【题型】填空题　【知识点】立体几何　【难度】easy
已知$ABCDEF-A_1B_1C_1D_1E_1F_1$是单位正六棱柱（即所有的棱长都是1，如图所示），黑、白两个蚂蚁同时从点$A$出发沿棱向前爬行，每走完一条棱称为“走完一段”。黑蚂蚁爬行的路线是$AA_1 \to A_1F_1 \to \cdots$，白蚂蚁爬行的路线是$AB \to BB_1 \to \cdots$。它们都遵循如下规则：所爬行的第$i+2$段与第$i$段所在的直线必须是异面直线（其中$i$是正整数）。设黑、白两蚂蚁走完2025段后各停留在正六棱柱的某个顶点处，这时黑、白两蚂蚁的距离是\underline{\quad\quad}。

\vspace{1em}
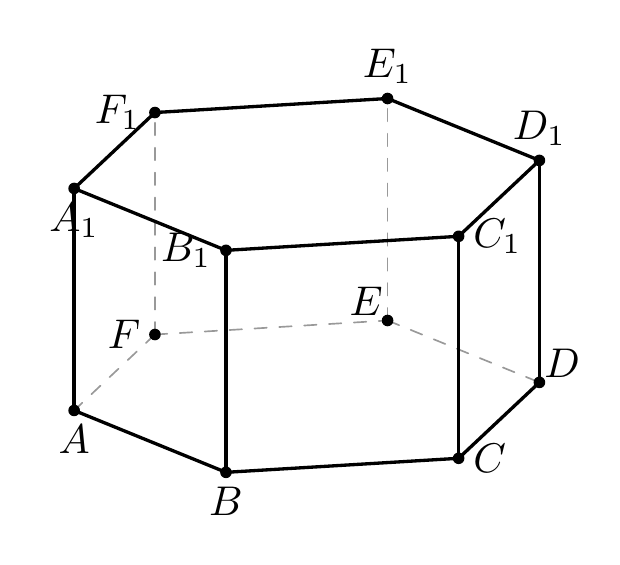
【解答】
12.1 【分析】
根据已知条件先分析出黑、白蚂蚁路线的规律，然后考虑走完2025段相当于走了多少个周期，从而确定出最终位置即可求解出黑、白两蚁的距离。

【详解】
因为蚂蚁爬行的第$i+2$段与第$i$段所在直线必须是异面直线，则黑蚂蚁爬行的路线是$A \to A_1 \to F_1 \to E_1 \to E \to D \to C \to C_1 \to B_1 \to A_1 \to A \to F \to E \to E_1 \to D_1 \to C_1 \to C \to B \to A$，因此每隔18段后回到点$A$，并重复按原来线路爬行，而$2023 = 112 \times 18 + 9$，于是黑蚂蚁走完2025段后停留在正六棱柱的点$C_1$处，白蚂蚁爬行的路线是$A \to B \to B_1 \to C_1 \to D_1 \to D \to E \to F \to F_1 \to A_1 \to B_1 \to B \to C \to D \to D_1 \to E_1 \to F_1 \to F \to A$，因此每隔18段后回到点$A$，并重复按原来线路爬行，于是白蚂蚁走完2025段后停留在正六棱柱的点$A_1$处，显然$AA_1 = 1$，所以黑、白两蚂蚁的距离是1。故答案为：1。

【点睛】
本题解析，熟悉正六棱柱的结构特征、异面直线的准确判断是关键。